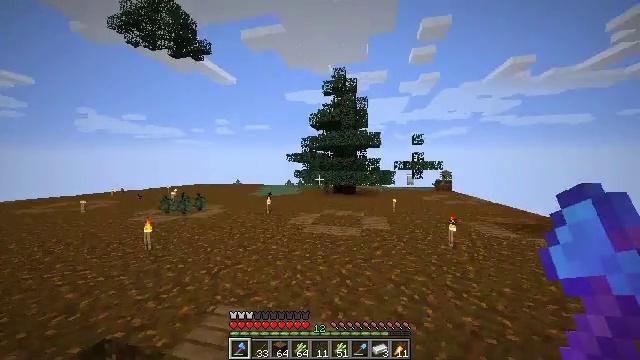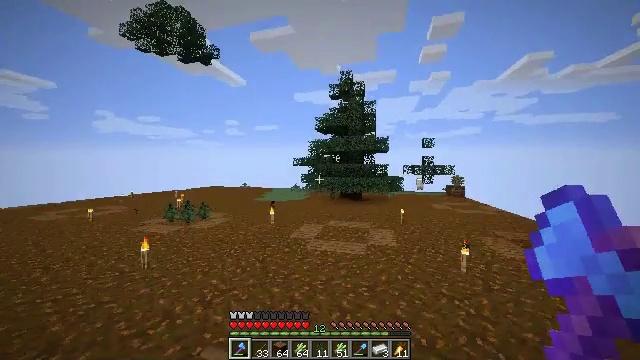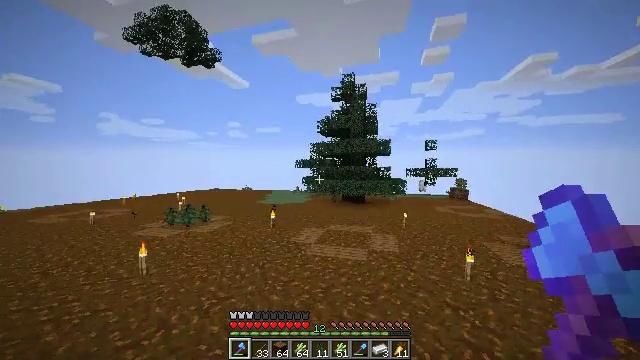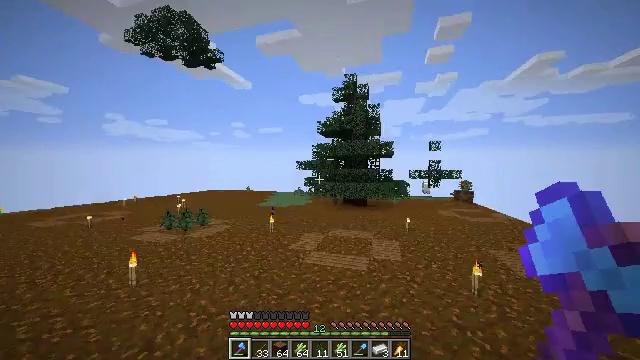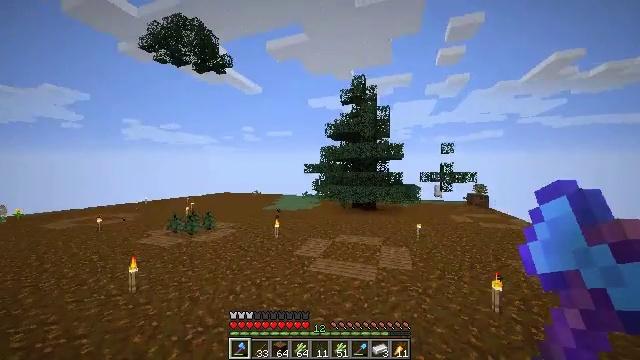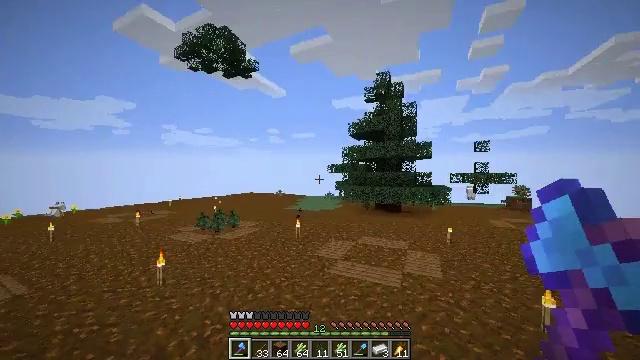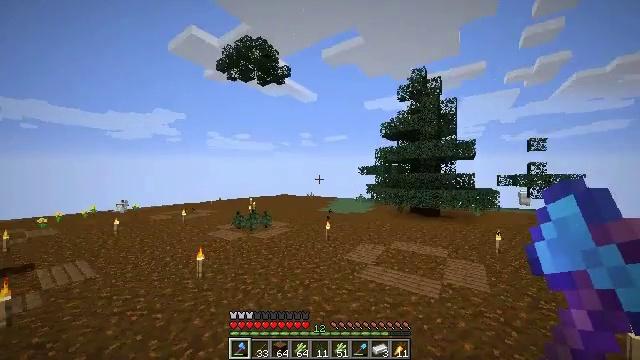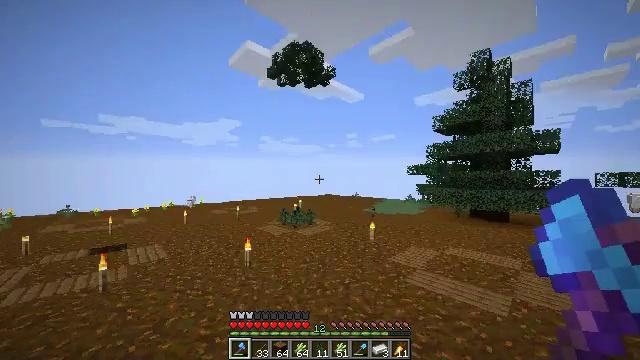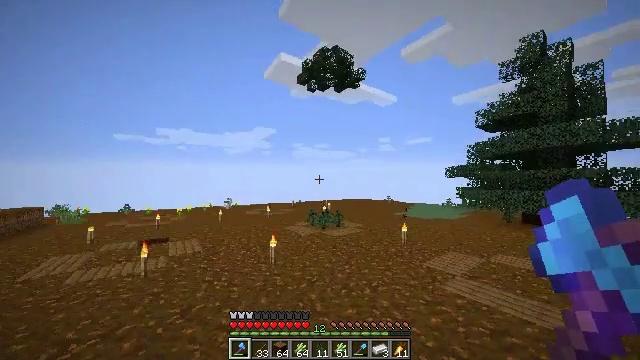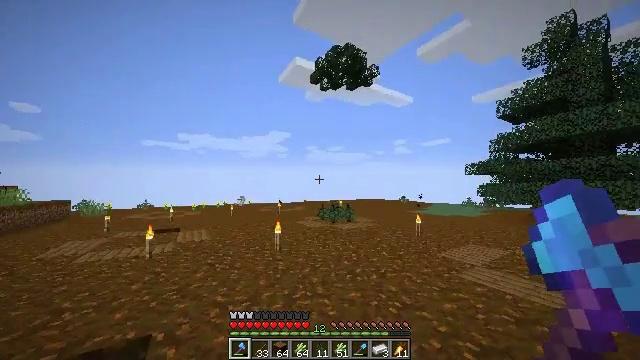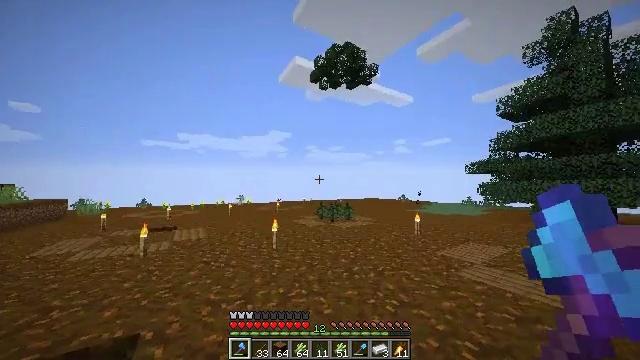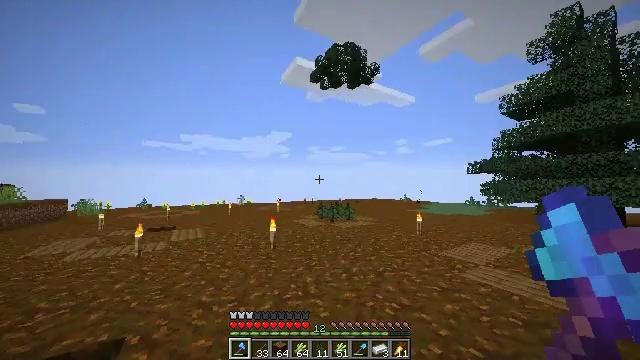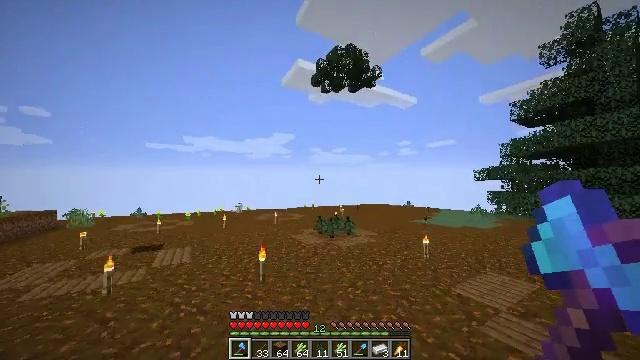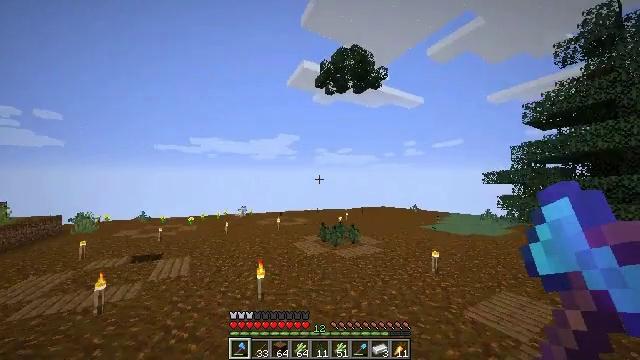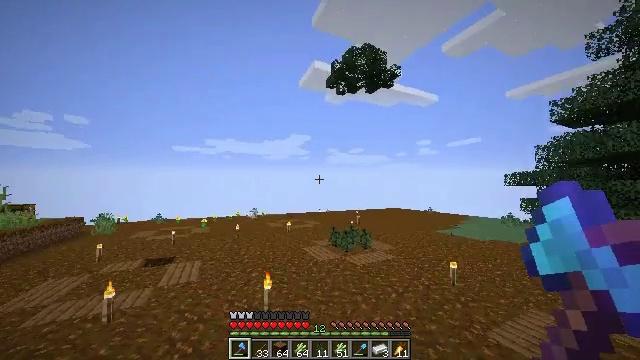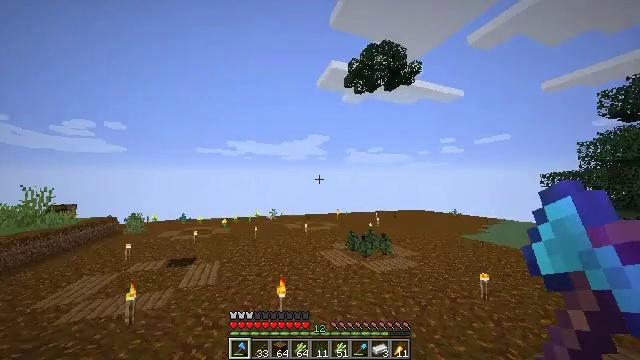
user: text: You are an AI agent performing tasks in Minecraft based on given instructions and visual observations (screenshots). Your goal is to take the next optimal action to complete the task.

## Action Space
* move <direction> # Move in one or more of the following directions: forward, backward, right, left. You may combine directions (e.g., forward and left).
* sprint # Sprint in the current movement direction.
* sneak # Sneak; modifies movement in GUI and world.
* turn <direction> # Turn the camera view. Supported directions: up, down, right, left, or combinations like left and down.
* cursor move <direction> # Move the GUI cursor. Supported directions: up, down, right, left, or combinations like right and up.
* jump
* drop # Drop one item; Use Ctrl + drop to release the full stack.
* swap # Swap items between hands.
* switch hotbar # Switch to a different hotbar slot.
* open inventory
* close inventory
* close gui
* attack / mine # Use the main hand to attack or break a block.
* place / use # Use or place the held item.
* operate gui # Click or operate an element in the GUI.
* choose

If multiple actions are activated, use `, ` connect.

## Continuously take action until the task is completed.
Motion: motion action
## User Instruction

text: Use a crafting grid to make spruce planks.
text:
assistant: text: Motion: move forward, sprint, turn left, jump
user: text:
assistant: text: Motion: move forward, sprint, jump
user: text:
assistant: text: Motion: move forward, sprint, jump
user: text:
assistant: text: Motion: move forward, sprint, turn left, jump
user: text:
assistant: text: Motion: move forward, sprint, turn left, jump
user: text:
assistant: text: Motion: move forward, sprint, turn left, jump
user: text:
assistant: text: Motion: move forward, sprint, turn left, jump
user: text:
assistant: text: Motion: move forward, sprint, turn left and up, jump
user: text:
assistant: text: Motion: move forward, sprint, turn left, jump
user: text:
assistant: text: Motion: move forward, sprint, jump
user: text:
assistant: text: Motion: move forward, sprint, jump
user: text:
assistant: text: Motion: move forward, sprint, jump
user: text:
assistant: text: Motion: move forward, sprint, turn left, jump
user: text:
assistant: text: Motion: move forward, sprint, turn left, jump
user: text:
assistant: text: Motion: move forward, sprint, turn left, jump
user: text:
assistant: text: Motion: move forward, sprint, jump
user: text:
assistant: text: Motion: move forward, sprint, jump
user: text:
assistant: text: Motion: move forward, sprint, jump
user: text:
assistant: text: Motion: move forward, sprint, jump
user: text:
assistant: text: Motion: move forward, sprint, jump
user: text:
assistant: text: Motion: move forward and move left, sprint, jump
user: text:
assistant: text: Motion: move forward and move left, sprint, jump
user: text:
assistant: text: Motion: move forward and move left, sprint, jump
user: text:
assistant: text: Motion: move forward and move left, sprint, jump
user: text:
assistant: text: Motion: move forward and move left, sprint, jump
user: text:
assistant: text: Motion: move forward and move left, sprint, jump
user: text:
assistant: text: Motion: move forward and move left, sprint, jump
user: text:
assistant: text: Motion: move forward, sprint, jump
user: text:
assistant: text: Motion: move forward, sprint, jump
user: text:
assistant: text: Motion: move forward, sprint, jump